Question: Why is my Grid View showing images like this?

My code:
'''
<GridView
android:id="@+id/grid_view"
android:layout_width="fill_parent"
android:layout_height="fill_parent"
android:layout_below="@+id/sbsz"
android:numColumns="auto_fit"
android:columnWidth="90dp"
android:horizontalSpacing="10dp"
android:verticalSpacing="10dp"
android:gravity="center"
android:stretchMode="columnWidth" >
</GridView>
'''
Image Adapter:
'''
@Override
public View getView(int position, View convertView, ViewGroup parent) {
LinearLayout linearlayout=new LinearLayout(mContext);
ImageView imageView = new ImageView(mContext);
text=new TextView(mContext);
linearlayout.setOrientation(LinearLayout.VERTICAL);
imageView.setImageResource(mThumbIds[position]);
imageView.setScaleType(ImageView.ScaleType.FIT_XY);
imageView.setLayoutParams(new GridView.LayoutParams(270, 270));
text.setText(mThumbTxt[position]);
linearlayout.addView(imageView);
linearlayout.addView(text);
return linearlayout;
}
}
'''
What's wrong with this code?
How can I make it to show full images? Shouldn't autofit do it?
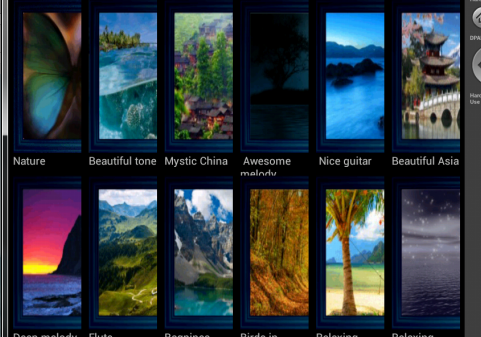
Answer: Autofit means that it will calculate how many 90dp wide columns it can fit. You should change the scale type to center crop, which looks better. And probably use another LayoutParams for the Image, like:
imageView.setLayoutParams(new GridView.LayoutParams(LayoutParams.MATCH_PARENT, 120));